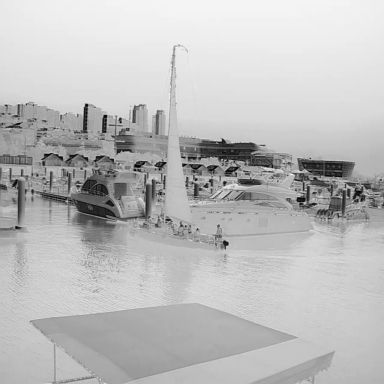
There is a sailboat in the infrared image.